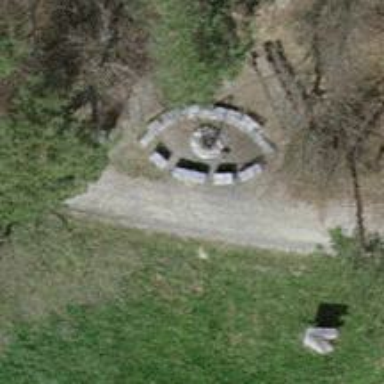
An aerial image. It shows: Picnic site for tourists.